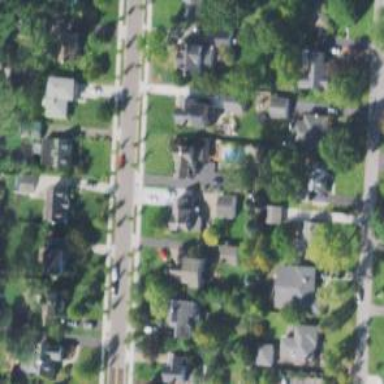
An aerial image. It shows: Residential driveway designated as service road.